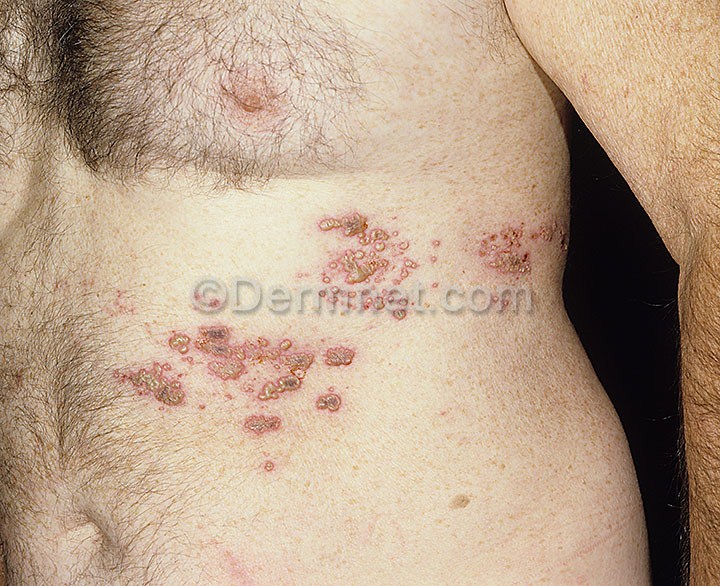
Disease: Warts Molluscum and other Viral Infections